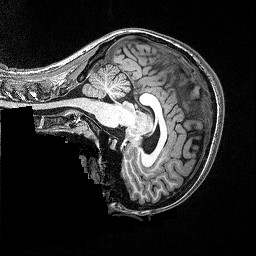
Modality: T1w
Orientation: sagittal
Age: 25
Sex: female
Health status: healthy
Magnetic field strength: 3 T
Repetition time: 2.53 s
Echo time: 0.00331 s